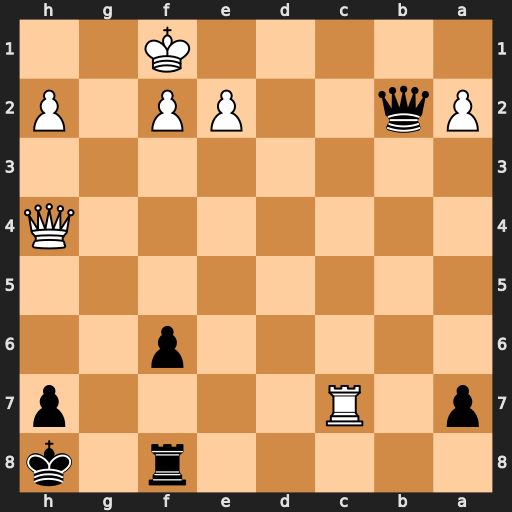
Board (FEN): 5r1k/p1R4p/5p2/8/7Q/8/Pq2PP1P/5K2
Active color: b
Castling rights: -
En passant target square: -
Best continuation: Qb1+ Kg2 Rg8+ Kf3 Qf5+